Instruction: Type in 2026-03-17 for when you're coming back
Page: home
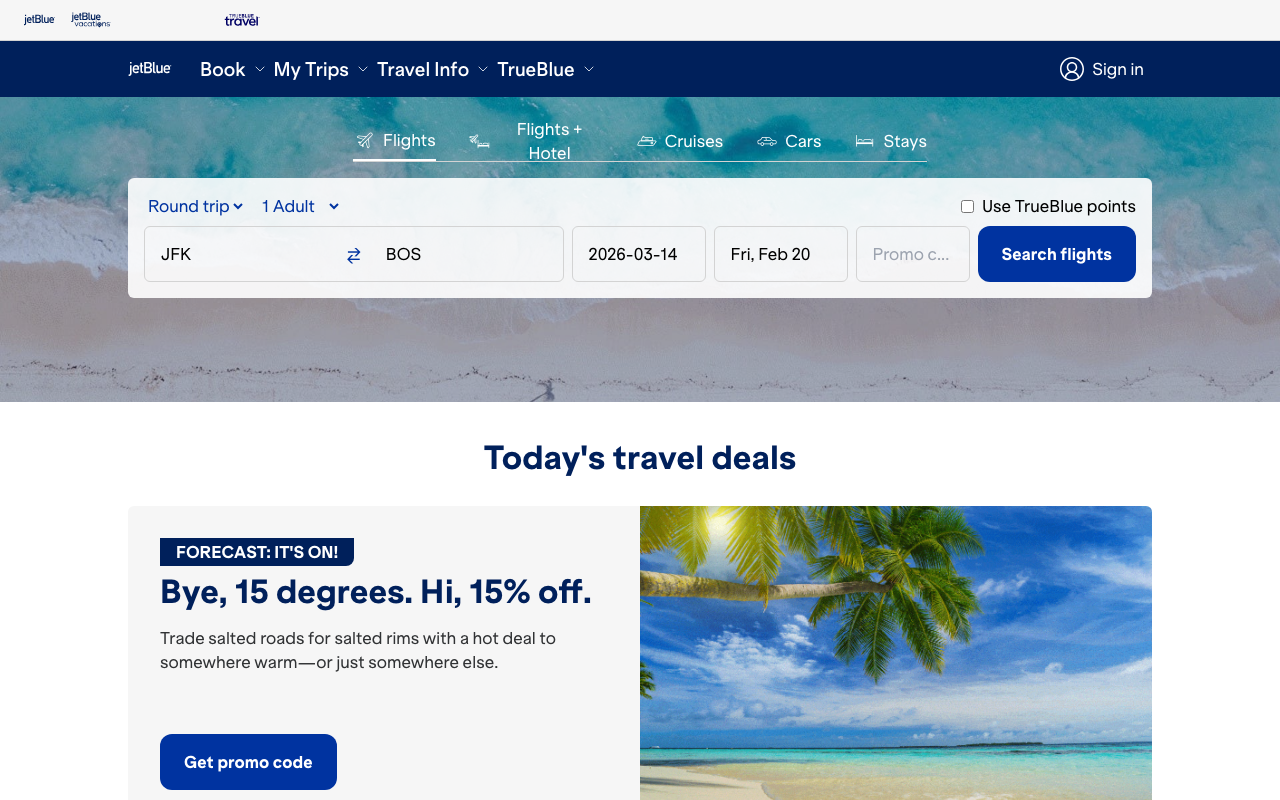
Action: type